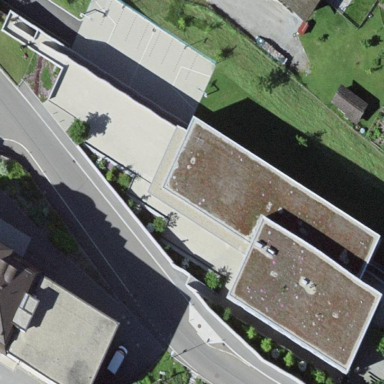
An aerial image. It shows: School building.